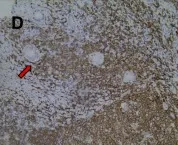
The results of immunohistochemistry showed that CD20-positive lymphocytes grew around the small bile ducts (D, IHCx200).
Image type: pathology (immunostaining)